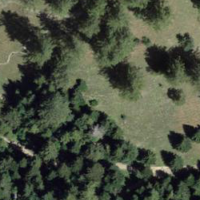
EUNIS habitat code: 23
Species observed at this site:
Primula veris
Euphorbia cyparissias
Tussilago farfara